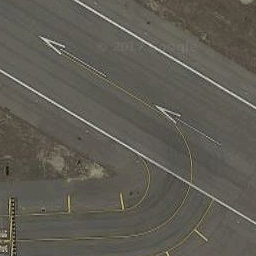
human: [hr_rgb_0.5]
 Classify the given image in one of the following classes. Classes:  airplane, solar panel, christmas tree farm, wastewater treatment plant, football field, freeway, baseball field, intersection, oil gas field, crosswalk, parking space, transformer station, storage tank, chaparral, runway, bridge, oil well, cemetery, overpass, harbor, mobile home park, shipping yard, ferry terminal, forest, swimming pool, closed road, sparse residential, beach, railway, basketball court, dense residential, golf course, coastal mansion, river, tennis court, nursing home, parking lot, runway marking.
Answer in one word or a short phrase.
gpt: runway